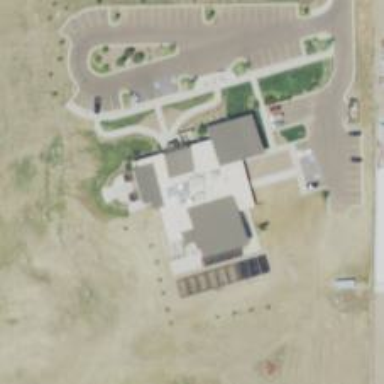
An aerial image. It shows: Animal shelter.